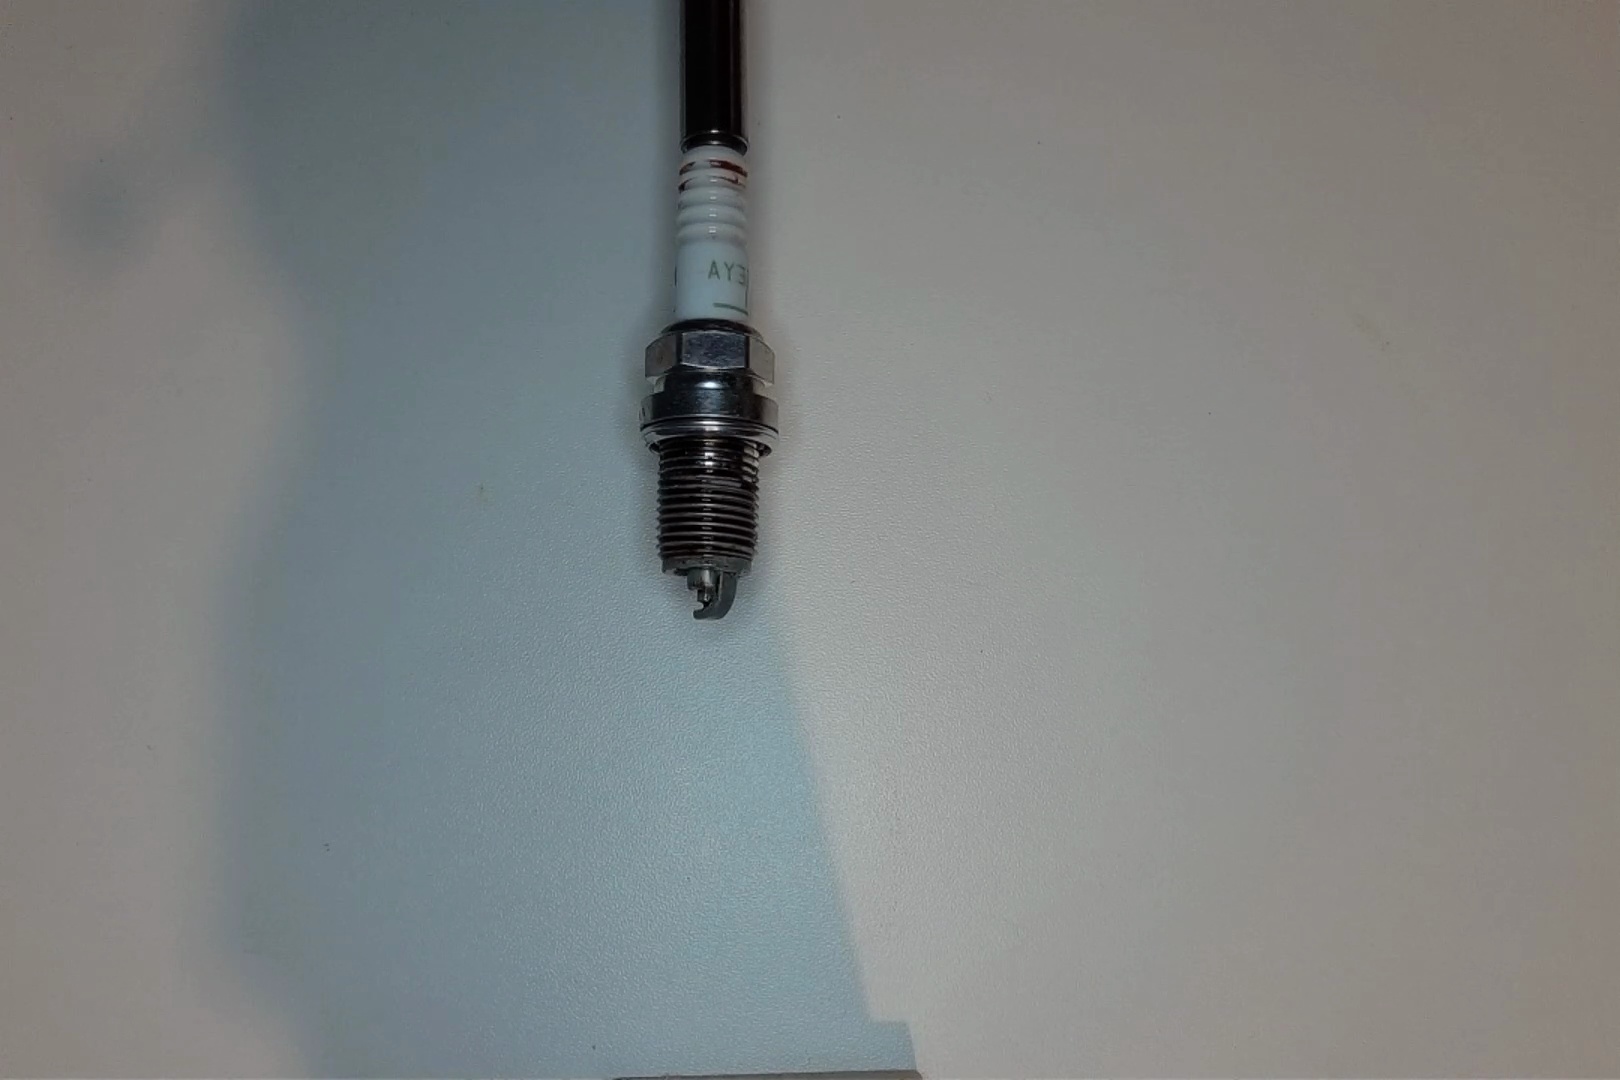
Label: anomaly